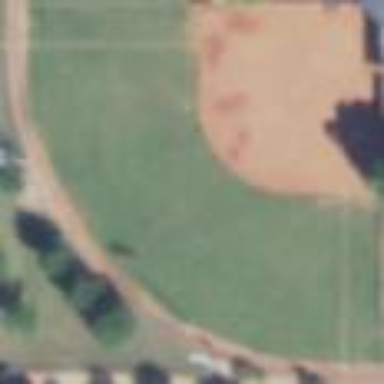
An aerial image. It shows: Softball pitch used for baseball games.